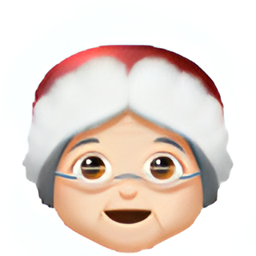
Name: mother christmas
Emoji: 🤶🏻
Group: People & Body
Sub-group: person-fantasy